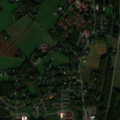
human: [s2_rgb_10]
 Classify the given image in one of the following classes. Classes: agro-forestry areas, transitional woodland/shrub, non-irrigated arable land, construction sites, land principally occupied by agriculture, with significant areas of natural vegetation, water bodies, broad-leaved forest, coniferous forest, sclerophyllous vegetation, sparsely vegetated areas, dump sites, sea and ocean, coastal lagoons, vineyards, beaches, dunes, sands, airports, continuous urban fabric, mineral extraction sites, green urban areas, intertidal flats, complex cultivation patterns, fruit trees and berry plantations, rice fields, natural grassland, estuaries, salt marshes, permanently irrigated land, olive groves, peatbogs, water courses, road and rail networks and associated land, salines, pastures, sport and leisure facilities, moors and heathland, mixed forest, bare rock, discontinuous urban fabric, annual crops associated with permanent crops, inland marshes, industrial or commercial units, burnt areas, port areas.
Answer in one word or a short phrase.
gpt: discontinuous urban fabric, green urban areas, non-irrigated arable land, land principally occupied by agriculture, with significant areas of natural vegetation, broad-leaved forest, coniferous forest